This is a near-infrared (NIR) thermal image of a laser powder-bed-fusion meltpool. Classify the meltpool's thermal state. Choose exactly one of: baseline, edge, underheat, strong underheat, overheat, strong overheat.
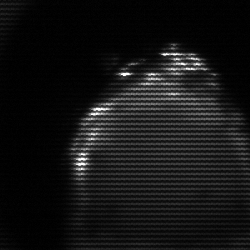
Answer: edge